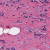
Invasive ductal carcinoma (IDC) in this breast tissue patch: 1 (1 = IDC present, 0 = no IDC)